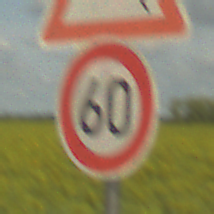
Verkehrszeichen: Geschwindigkeit60
Zusatzzeichen oben: WildwechselRechts
Umgebung: Outdoor, RoadRail
Tageszeit: Midday
Wetter: PartlyCloudy
Licht: Natural
Jahreszeit: NotSpecified
Kontrast: HighContrast